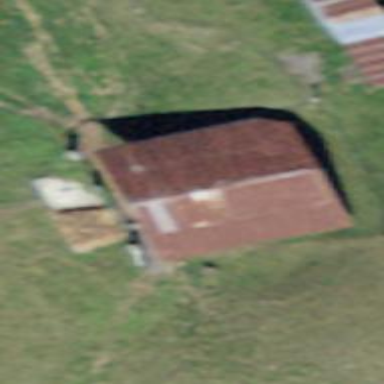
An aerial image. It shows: Rural barn.